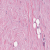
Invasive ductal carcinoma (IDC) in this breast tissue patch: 1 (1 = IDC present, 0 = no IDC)